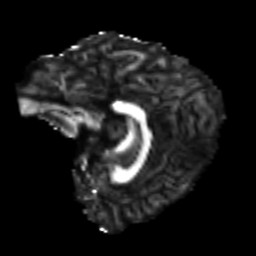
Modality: FA
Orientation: sagittal
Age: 27
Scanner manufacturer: siemens
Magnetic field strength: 3 T
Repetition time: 4.52 s
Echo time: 0.084 s